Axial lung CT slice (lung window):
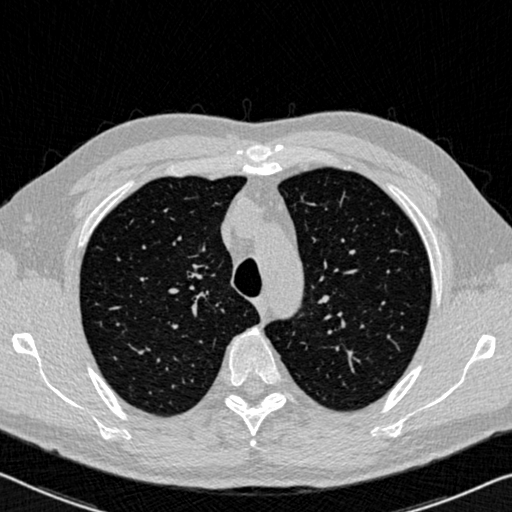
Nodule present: no